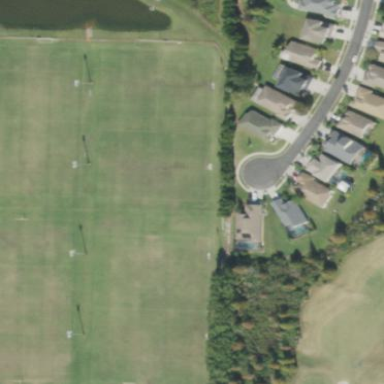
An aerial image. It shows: Soccer pitch for leisure land activities.